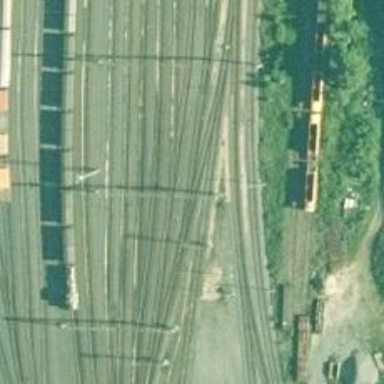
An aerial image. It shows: Rail yard with electrified contact lines for the railway.